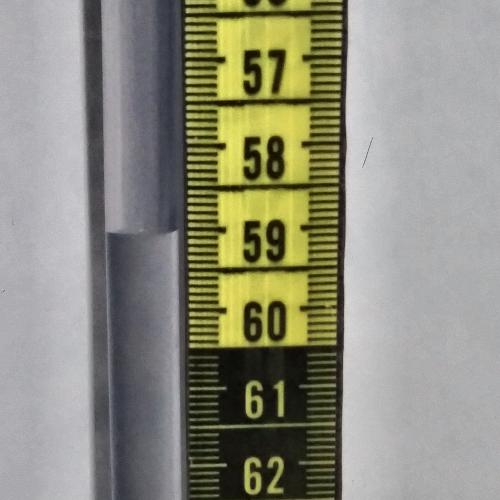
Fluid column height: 59.0 cm